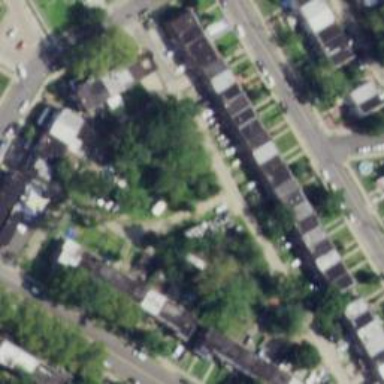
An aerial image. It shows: Alley classified as service road.